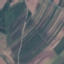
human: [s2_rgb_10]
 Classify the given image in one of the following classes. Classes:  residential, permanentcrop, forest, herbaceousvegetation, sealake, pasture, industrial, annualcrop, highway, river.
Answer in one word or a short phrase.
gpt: PermanentCrop